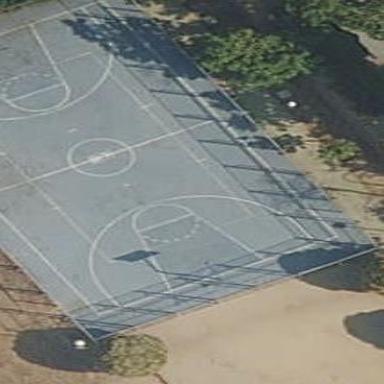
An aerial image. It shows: Basketball court on pitch.